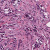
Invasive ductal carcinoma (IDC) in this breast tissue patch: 1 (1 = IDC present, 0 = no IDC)